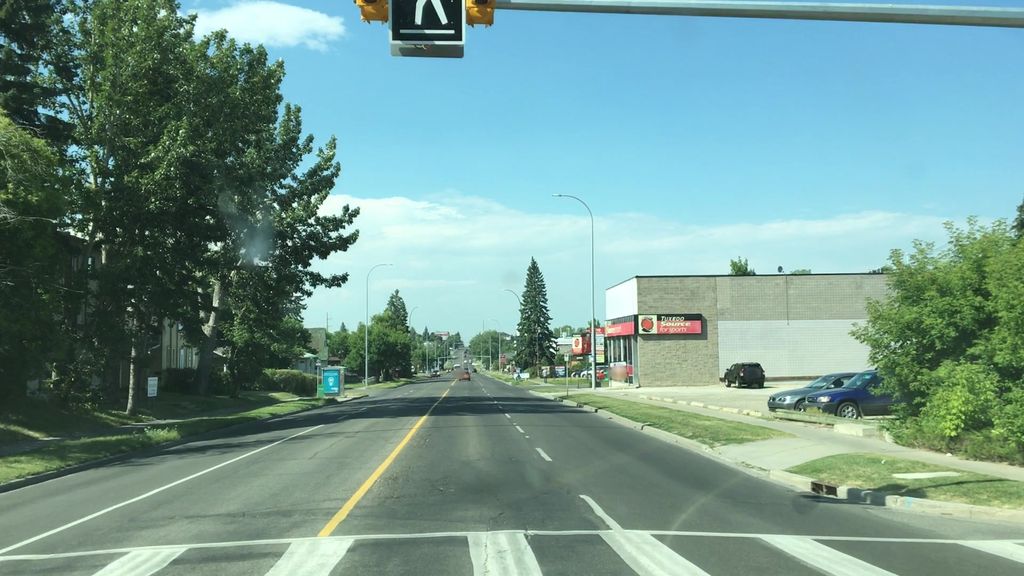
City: calgary